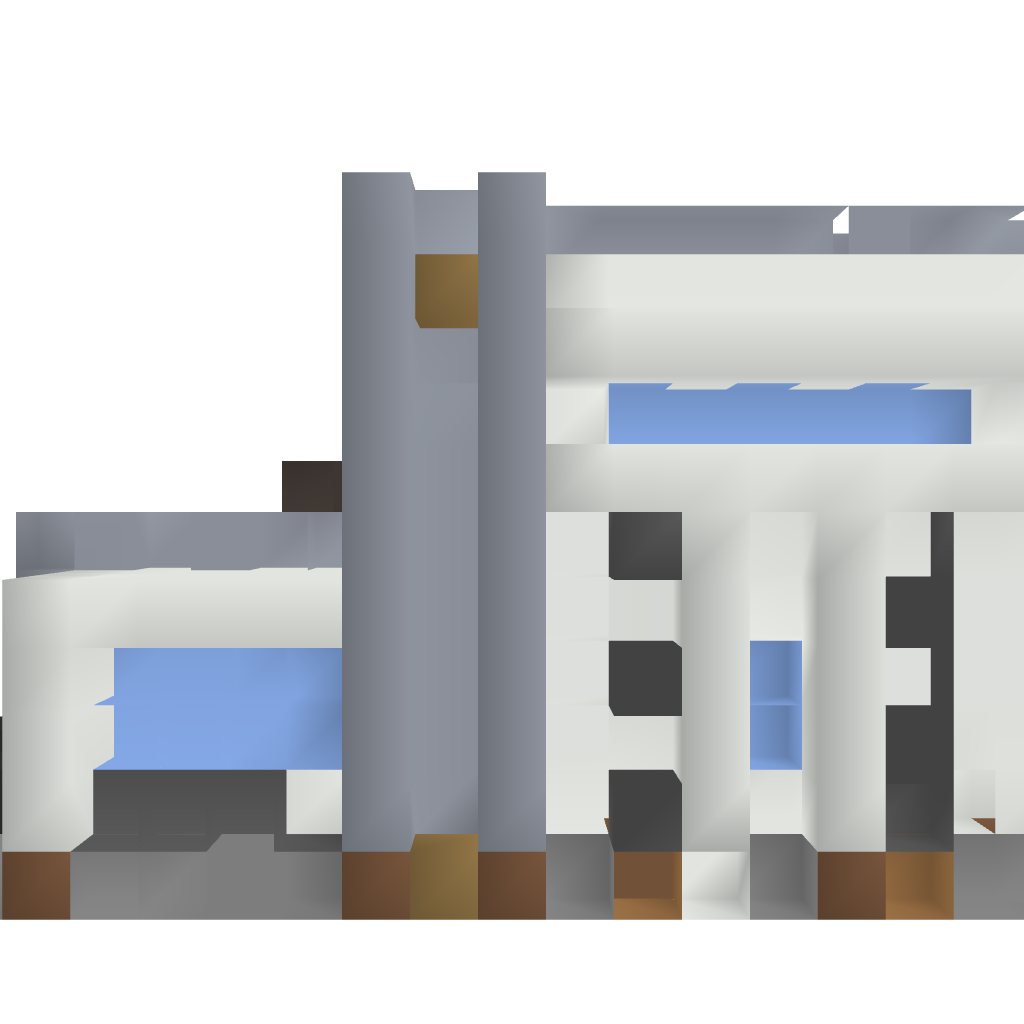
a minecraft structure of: Small Modern house DIY interior